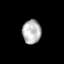
Tissue: skin
Cell type: Epithelial cells
Senescence score: 0.2191
Nuclear area (px): 441
Mean DAPI intensity: 180.32